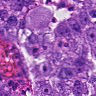
Metastatic tissue present: yes